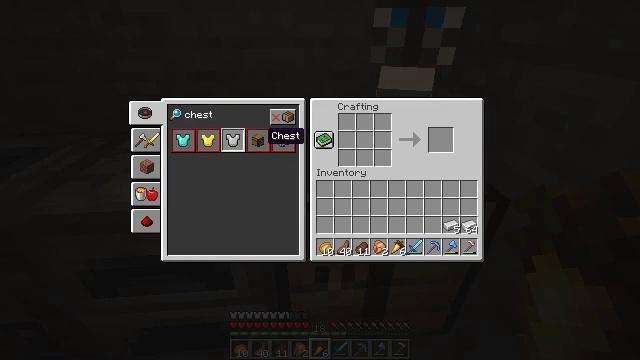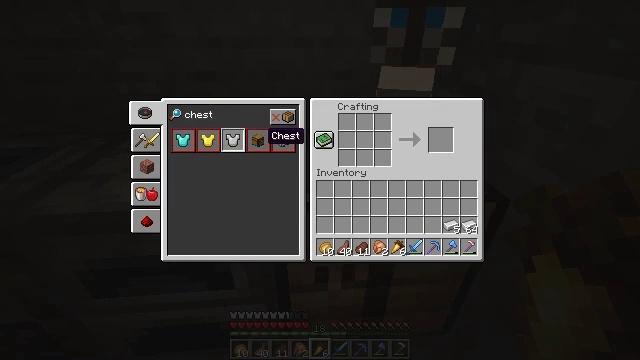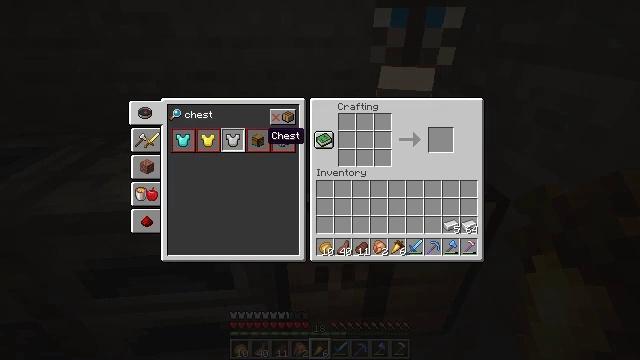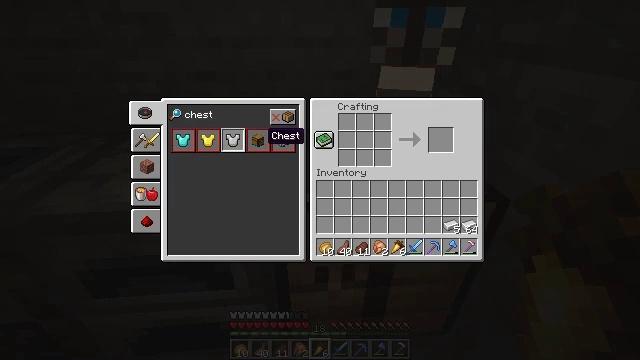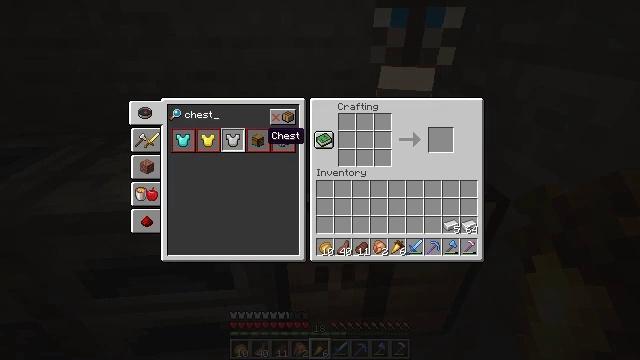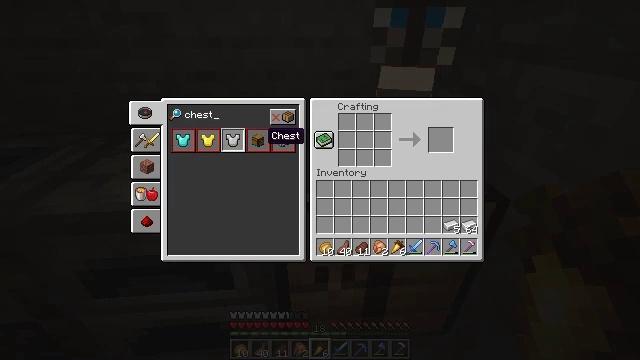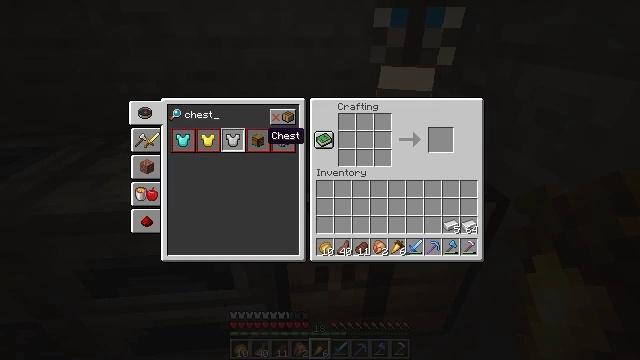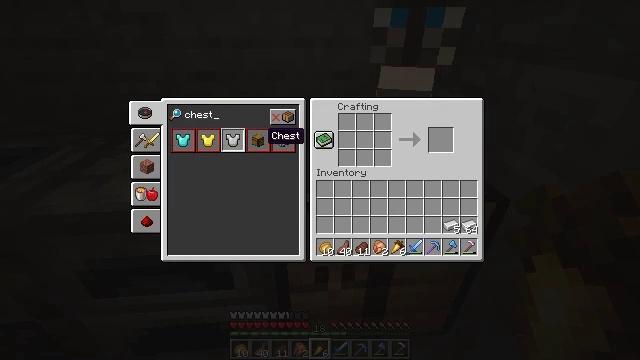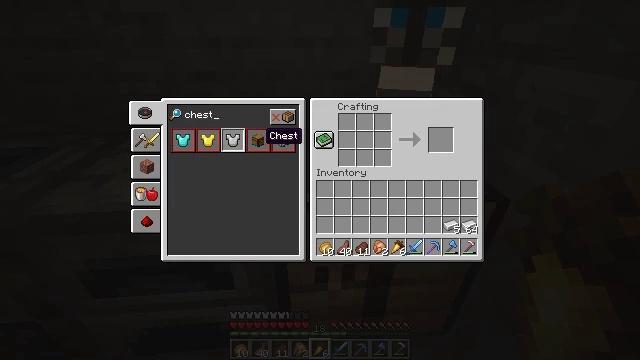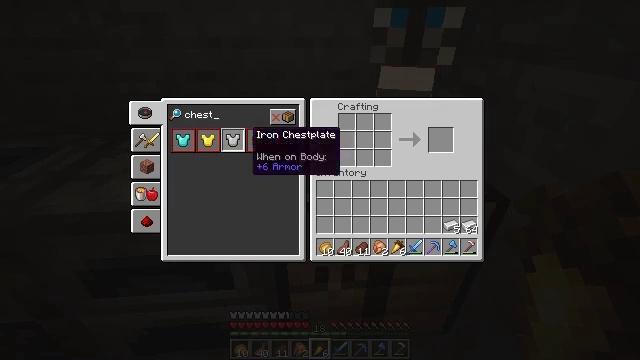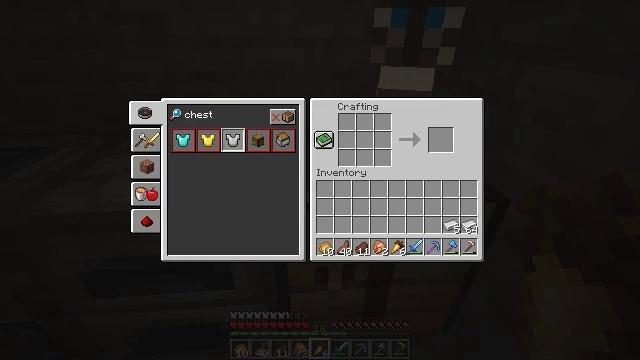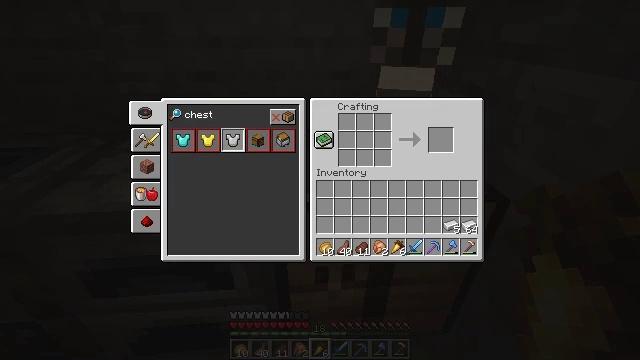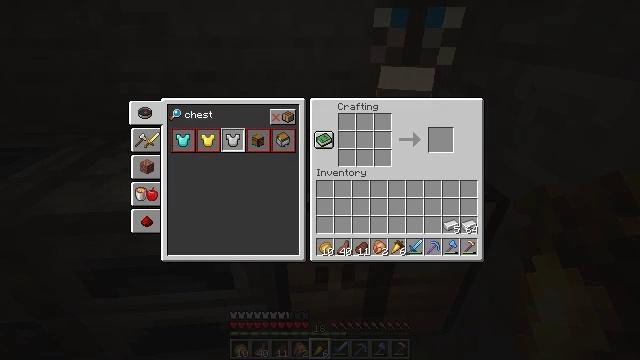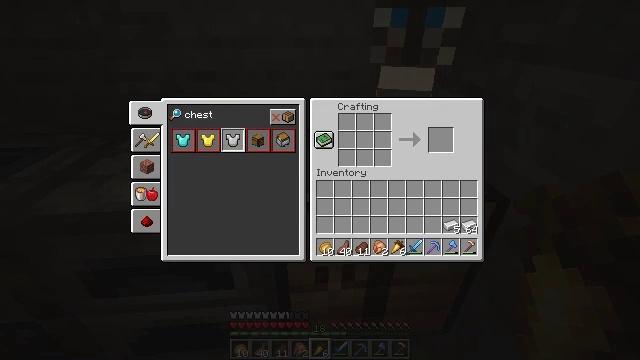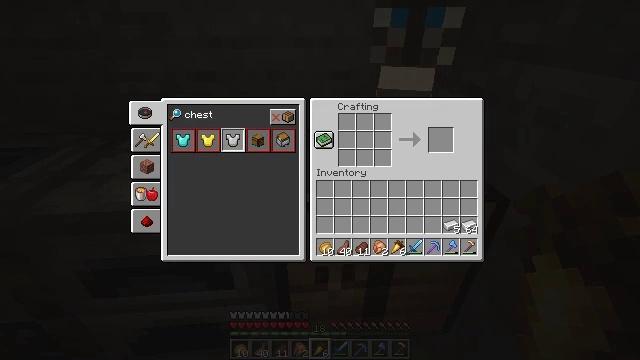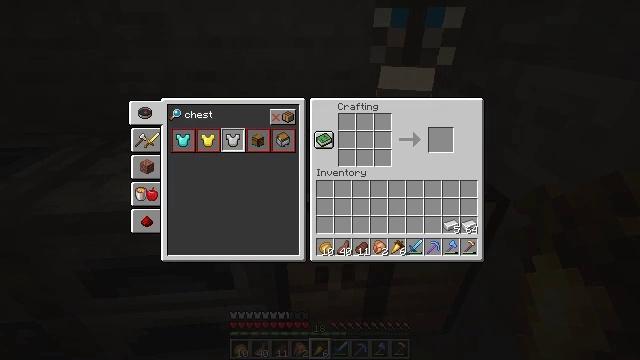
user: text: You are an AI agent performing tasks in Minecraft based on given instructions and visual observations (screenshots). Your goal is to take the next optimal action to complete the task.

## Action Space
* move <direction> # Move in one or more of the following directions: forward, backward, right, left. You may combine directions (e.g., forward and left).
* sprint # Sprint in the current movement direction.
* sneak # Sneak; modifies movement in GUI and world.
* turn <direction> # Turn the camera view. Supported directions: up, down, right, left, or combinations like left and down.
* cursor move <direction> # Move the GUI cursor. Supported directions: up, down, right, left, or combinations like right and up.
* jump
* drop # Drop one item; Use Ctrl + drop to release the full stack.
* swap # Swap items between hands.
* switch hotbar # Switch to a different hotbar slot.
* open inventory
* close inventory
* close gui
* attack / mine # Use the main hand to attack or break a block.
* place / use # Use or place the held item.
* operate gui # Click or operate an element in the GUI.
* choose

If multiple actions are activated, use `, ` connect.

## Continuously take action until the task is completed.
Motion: motion action
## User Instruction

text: Craft a tripwire hook at the crafting table.
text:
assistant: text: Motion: no_op
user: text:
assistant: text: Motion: no_op
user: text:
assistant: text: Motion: no_op
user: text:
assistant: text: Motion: no_op
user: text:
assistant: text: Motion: no_op
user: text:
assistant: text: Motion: no_op
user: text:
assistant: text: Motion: no_op
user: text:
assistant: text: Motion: no_op
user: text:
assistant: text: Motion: turn left
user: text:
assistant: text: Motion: turn left and up
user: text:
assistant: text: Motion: no_op
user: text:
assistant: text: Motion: no_op
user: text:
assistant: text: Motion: turn right and up
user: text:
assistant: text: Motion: no_op
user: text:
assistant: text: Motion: no_op
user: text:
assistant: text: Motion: no_op
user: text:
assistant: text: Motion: no_op
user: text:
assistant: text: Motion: no_op
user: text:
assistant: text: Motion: no_op
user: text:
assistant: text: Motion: no_op
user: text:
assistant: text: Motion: attack / mine
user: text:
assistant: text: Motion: attack / mine
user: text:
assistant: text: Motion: attack / mine
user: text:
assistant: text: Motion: attack / mine
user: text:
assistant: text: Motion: no_op
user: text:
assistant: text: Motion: no_op
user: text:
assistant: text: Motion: no_op
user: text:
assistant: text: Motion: no_op
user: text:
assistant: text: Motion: no_op
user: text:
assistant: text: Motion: no_op